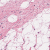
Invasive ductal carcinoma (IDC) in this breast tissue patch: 0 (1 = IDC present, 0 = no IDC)